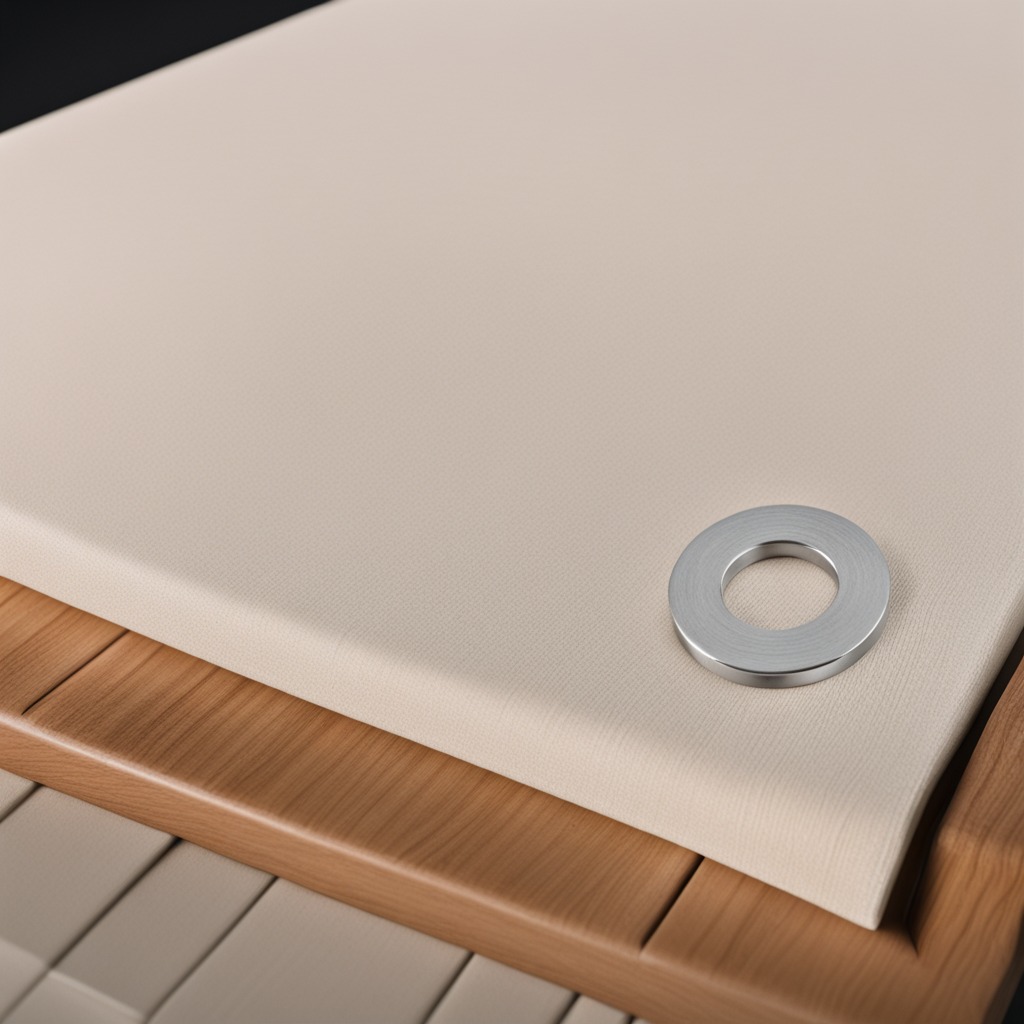
A flat metal washer lies on a wooden table in an outdoor workshop during daytime bright natural light soft shadows worn but beneath the cloth